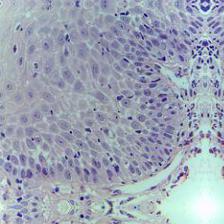
Diagnosis: Normal